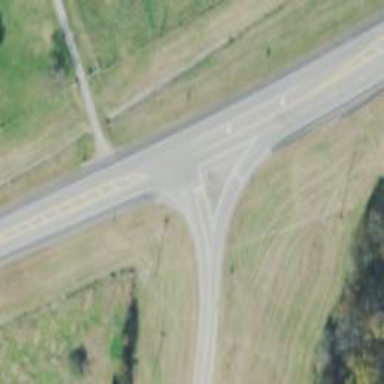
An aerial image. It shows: Primary highway.